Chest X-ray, AP view. Patient: 48 years old, sex M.
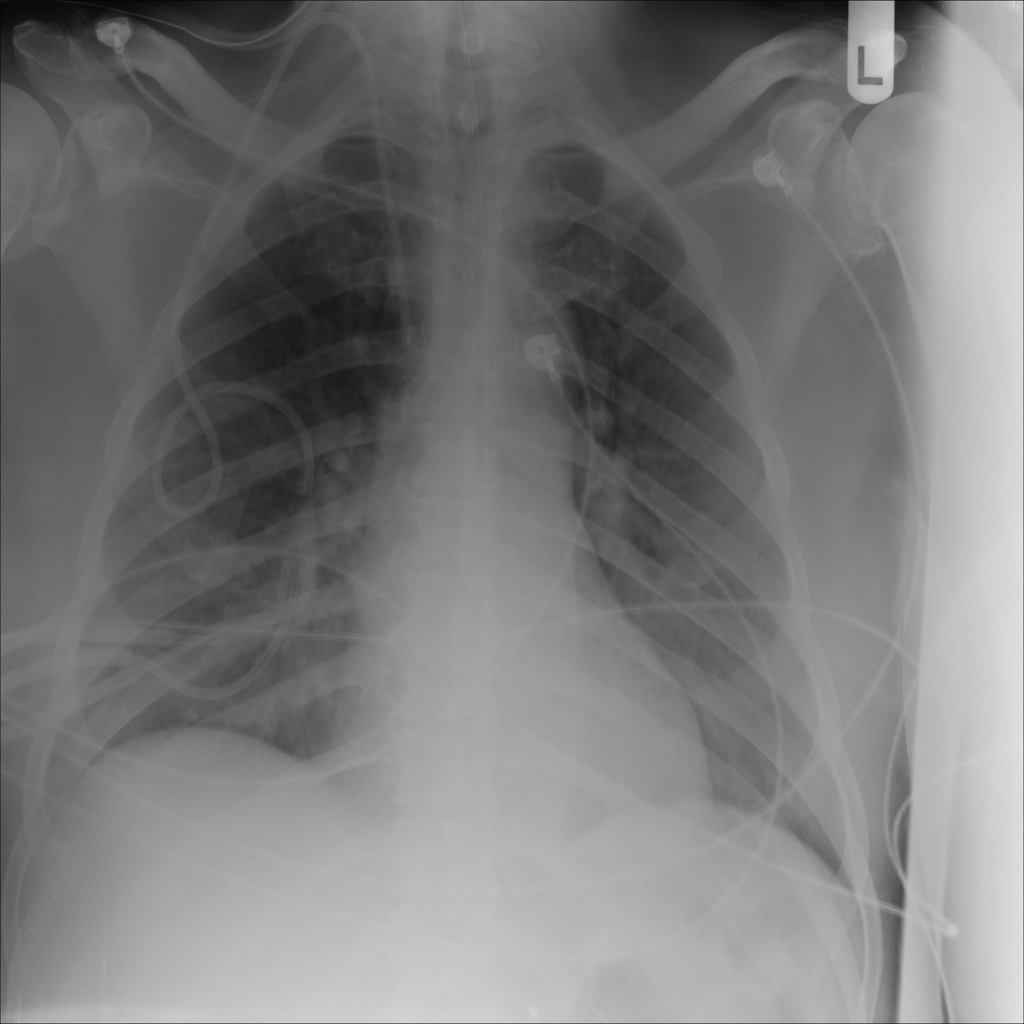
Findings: No Finding